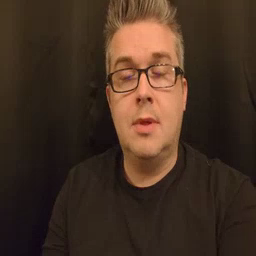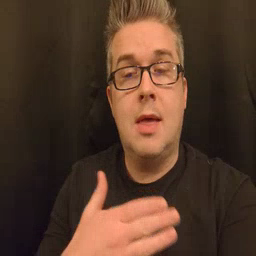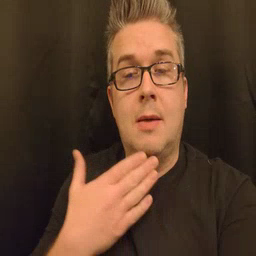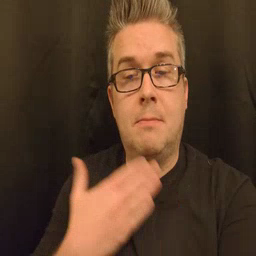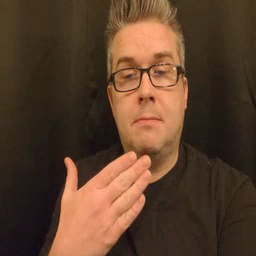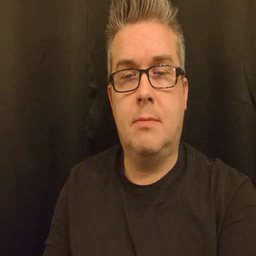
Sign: happy